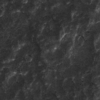
Label: not_dusty